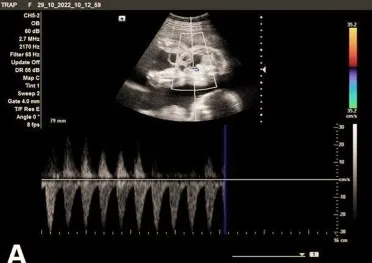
(A) Color and spectral Doppler examination shows acardiac twin with reversed direction of vascularity seen in iliac blood vessels.
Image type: radiology (ultrasound)